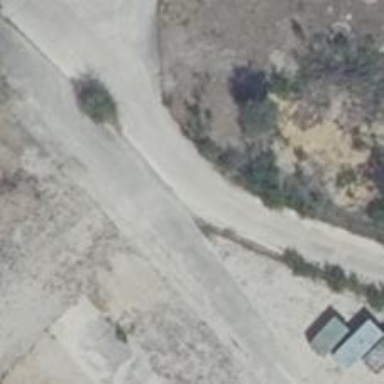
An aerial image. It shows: Service road with concrete plates surface.